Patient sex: M
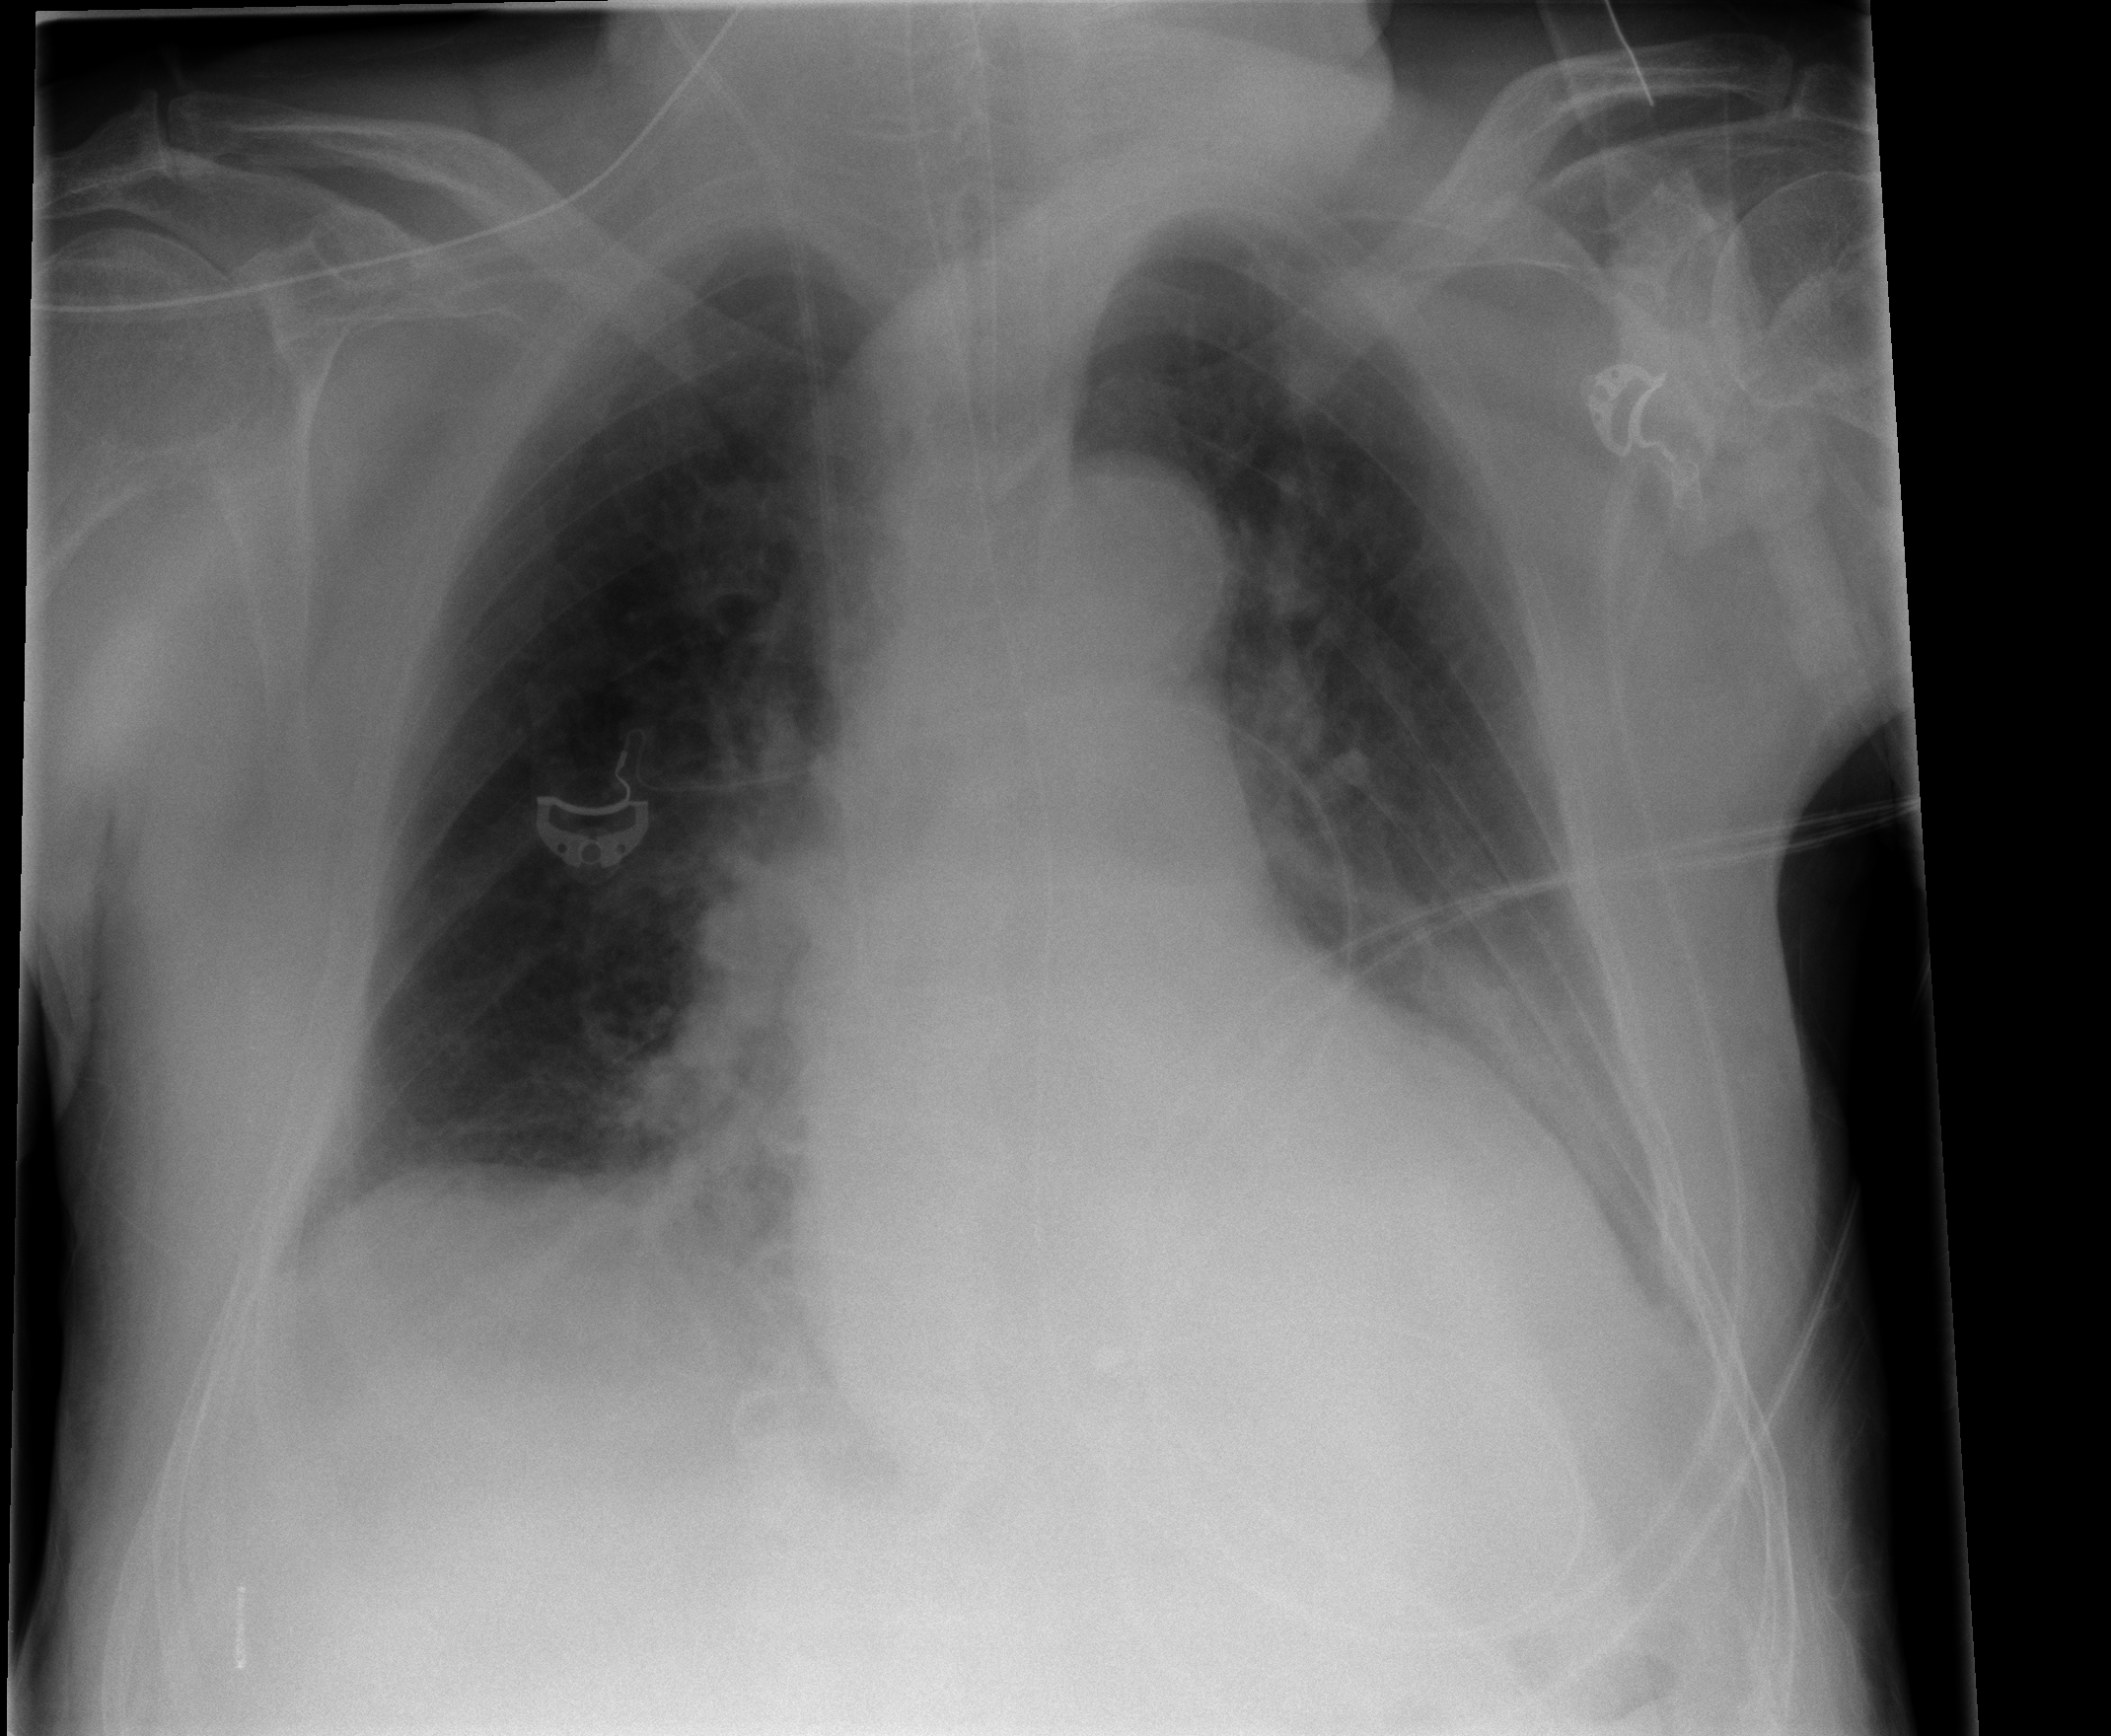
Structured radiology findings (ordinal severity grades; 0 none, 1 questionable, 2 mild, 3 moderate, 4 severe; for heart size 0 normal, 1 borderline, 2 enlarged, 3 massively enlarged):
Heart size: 1
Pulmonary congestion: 1
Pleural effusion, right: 1
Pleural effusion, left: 2
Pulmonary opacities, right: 0
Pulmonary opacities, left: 0
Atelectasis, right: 2
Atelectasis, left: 2